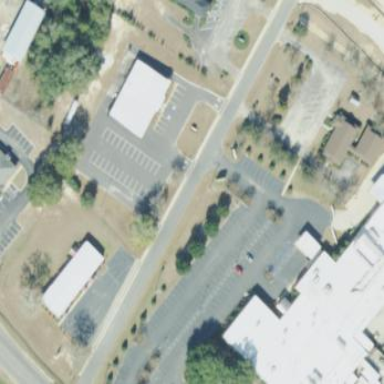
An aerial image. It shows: Parking area.